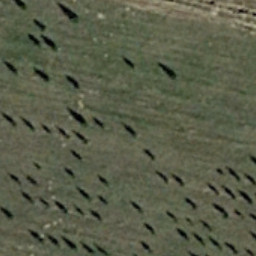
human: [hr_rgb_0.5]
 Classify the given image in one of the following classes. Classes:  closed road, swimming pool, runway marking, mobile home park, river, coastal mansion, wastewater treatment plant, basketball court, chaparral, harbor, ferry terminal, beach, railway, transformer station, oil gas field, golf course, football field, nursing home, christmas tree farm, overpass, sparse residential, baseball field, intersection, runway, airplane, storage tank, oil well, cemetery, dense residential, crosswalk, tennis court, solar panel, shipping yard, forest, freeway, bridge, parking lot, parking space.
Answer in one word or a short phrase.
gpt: christmas tree farm